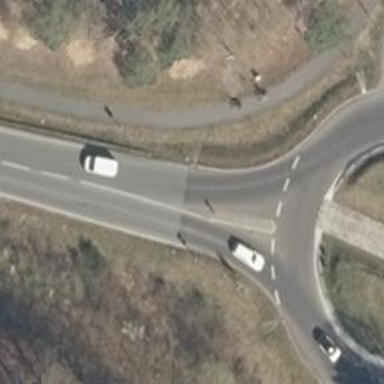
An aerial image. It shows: Road with "give way" sign.